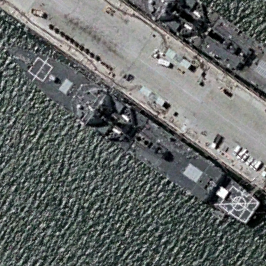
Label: destroyer